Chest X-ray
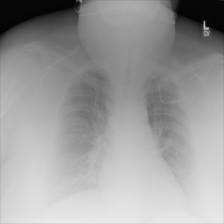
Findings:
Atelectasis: negative
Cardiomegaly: negative
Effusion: negative
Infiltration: negative
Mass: negative
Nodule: negative
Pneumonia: negative
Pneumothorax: negative
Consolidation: negative
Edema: negative
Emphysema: negative
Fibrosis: negative
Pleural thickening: negative
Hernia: negative